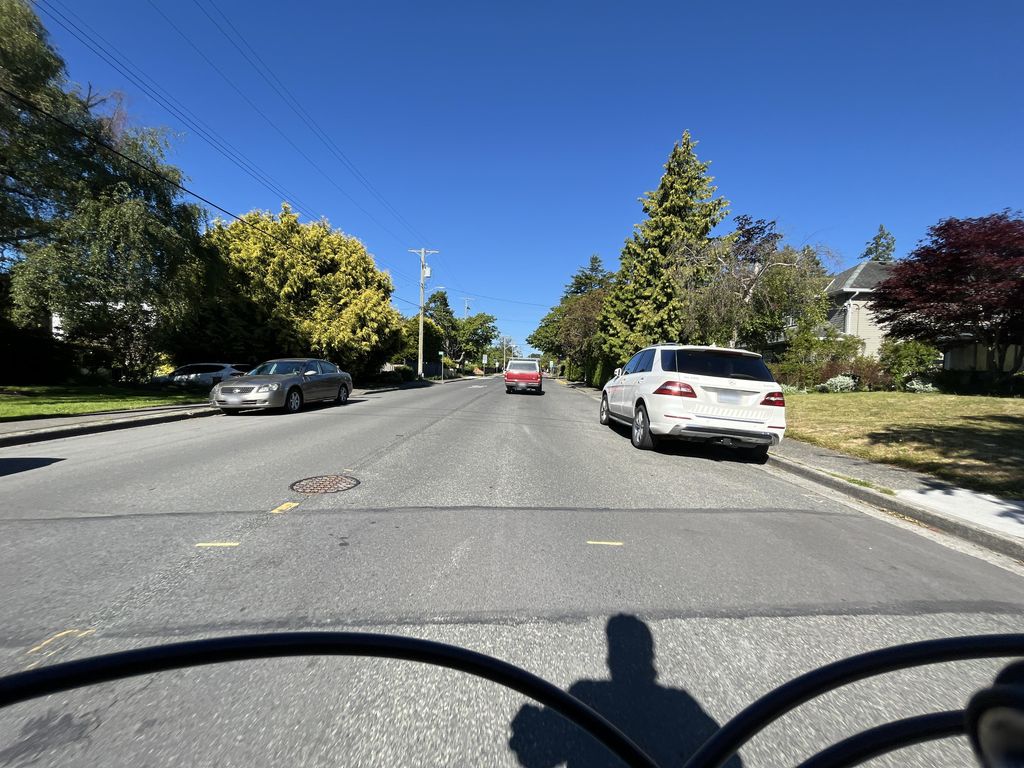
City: victoria